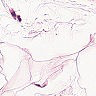
Metastatic tissue present: no